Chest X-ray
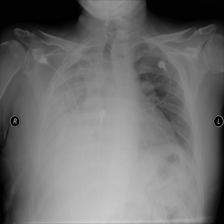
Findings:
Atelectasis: negative
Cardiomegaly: negative
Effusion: positive
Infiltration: negative
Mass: negative
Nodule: negative
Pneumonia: negative
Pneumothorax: negative
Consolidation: positive
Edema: negative
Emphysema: negative
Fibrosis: negative
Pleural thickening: negative
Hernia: negative